Interaction volume radius: 5 \u00c5
Interaction volume height: 35 \u00c5
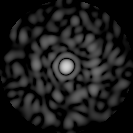
Disorder parameter: 0.8525